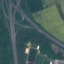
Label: Highway